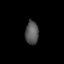
Tissue: prostate
Cell type: Fibroblasts
Senescence score: 0.696
Nuclear area (px): 305
Mean DAPI intensity: 87.167